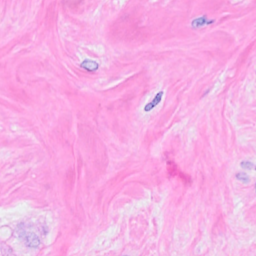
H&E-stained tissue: Breast